Question: I wrote a query but now I'm having doubts.
The first one I have to insert a CD supplied by a particular supplier and produced by a particular producer.
'''
$sql="INSERT INTO cd (supplier_name,
supplier_address,
producer_name,
producer_address,
cd_title,
cd_type,
cd_year)
VALUES ('$_POST[supp_name]',
'$_POST[supp_addr]',
'$_POST[prod_name]',
'$_POST[prod_addr]',
'$_POST[cd_title]',
'$_POST[cd_year]' ,
'$_POST[cd_type]')";
'''
But then I realized, I have a table called CD with ONLY THREE ATTRIBUTES, title, year and type. CD(title, year, type). However, how I just need to insert the CD information by a particular supplier X and particular producer Y. How do I do that?

Also, my form for data entry looks like this:
'''
<form action="cd.php" method="post">
<h4> Enter CD information </h4>
CD Title: <input type="text" name="cd_title"><br>
CD Year: <input type="text" name="cd_year"><br>
CD Type: <input type="text" name="cd_type"><br>
<h4>Enter supplier information</h4>
Supplier Name: <input type="text" name="supp_name"><br>
Supplier Address:<input type="text" name="supp_addr"><br>
<h4> Enter producer information </h4>
Producer Name:<input type="text" name="prod_name"><br>
roducer Address:<input type="text" name="prod_addr"><br>
<input type="submit" name="submit" value="Submit">
'''
So, I'm wondering if a user enters the above data, where does it get stored? Under what table? (That is, where does the supplier and producer info get stored?
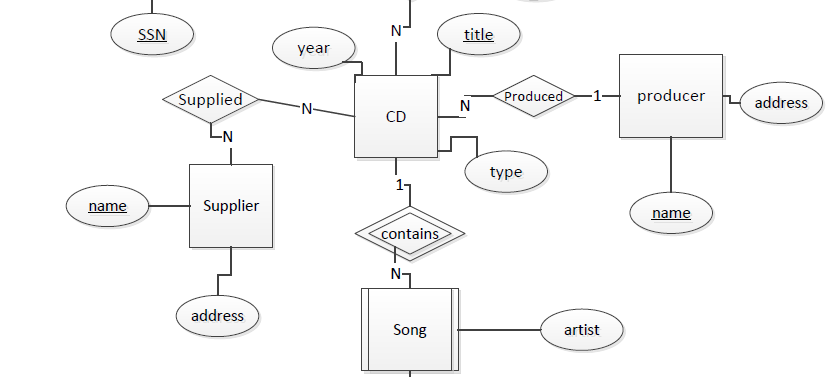
Answer: I'm not sure exactly how you mean, but I'll give it a try:
Try using a select with joins to Supplier and Producer table:
'''
SELECT * FROM CD
JOIN Supplier S ON CD.Supplied = S.Supplied
JOIN Producer P ON CD.Produced = P.Produced
WHERE S.name = X AND P.name = Y
'''
If above query returns true, then do the insert.
Now when looking at your html-form I think I understand what you're looking for...
You want a relationsship between CD-table and Producer-table AND a relationsship between CD-table and Supplier-table.
You do this relation by adding and supplier_id-column in your CD-table and a producer_id**-column in your CD-table
AND
an autoincremental id in both Supplier-table and in the Producer-table.
The last step with the actual db is to to create constraints between supplier_id and id-column of supplier-table and producer_id and id-column of producer-table.
When you've done that, you might do something like this:
'''
//When form is submitted...
//First query (Insert this only if it doesn't already exist in Supplier-table - IGNORE keyword takes care of this)
$sql1="INSERT IGNORE INTO Supplier (supplier_name,
supplier_address)
VALUES ('$_POST[supp_name]',
'$_POST[supp_addr]',
)";
//Execute query $sql1
//Get last inserted id from query $sql1 and store it in $idLastInsertedSupplier
//Second query (Insert this only if it doesn't already exist in Producer-table - IGNORE keyword takes care of this)
$sql2="INSERT IGNORE INTO Producer (producer_name,
producer_address)
VALUES ('$_POST[prod_name]',
'$_POST[prod_addr]')";
//Execute query $sql2
//Get last inserted id from query $sql2 and store it in $idLastInsertedProducer
//Insert CD-table query:
$sql="INSERT INTO CD (
cd_title,
cd_type,
cd_year,
supplier_id,
producer_id
)
VALUES ('$_POST[cd_title]',
'$_POST[cd_year]' ,
'$_POST[cd_type]',
$idLastInsertedSupplier,$idLastInsertedProducer)";
'''
Of course you should use prepared statements (with placeholders) with PDO or Mysqli. I have not taken security of SQL into account (not using placeholder, not sanitizing data etc).
You could insert into all values into all three tables without having references (ids) between the tables, but then there would be no point of having a relational database. It would also be much harder to do all SQL-operations afterward. Let's say you would want a list of all cd's with their producers and suppliers.
With relational storage (with their id's) you could execute an sql-statement like this:
'''
SELECT * FROM CD
JOIN Supplier S ON CD.id = S.id
JOIN Producer P ON CD.id = P.id
'''
and just fetch the rows.
There is no good way of doing the same thing without having these references. (It's impossible for the db to know which row in producer-table that belongs to which row in the CD-table without having any reference). You COULD of course add name of producers and suppliers in the CD-table also, but then there would be duplicates and for the most of the time you don't want that (in some extreme cases for speed it would be the only option to have these duplicates though).
I hope I made it clearer now.